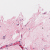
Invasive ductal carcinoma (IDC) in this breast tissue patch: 0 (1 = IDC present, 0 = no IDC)